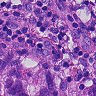
Metastatic tissue present: no